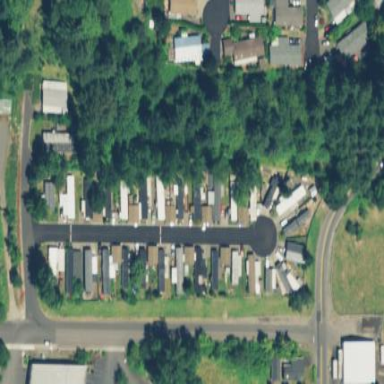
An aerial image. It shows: Residential area known as trailer park.